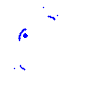
Particle: kaon